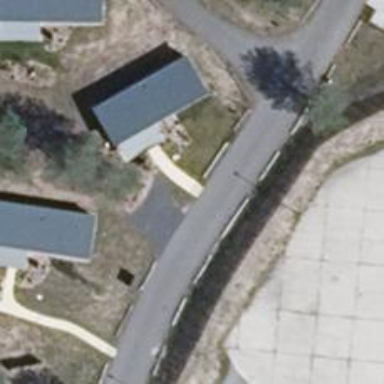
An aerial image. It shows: Footway with concrete surface.